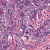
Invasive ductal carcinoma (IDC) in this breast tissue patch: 1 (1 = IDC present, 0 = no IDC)